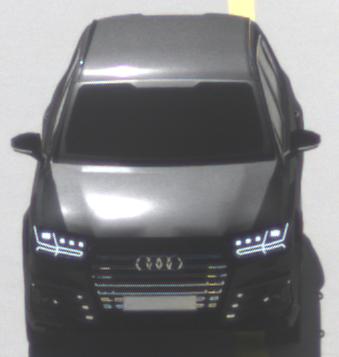
Make: Audi
Model: SQ7
Detailed model: -
Model produced from: 2016
Model produced until: 2018
Doors: 5
Color: black
Road condition: dry road
Daytime: morning or afternoon
Contrast: high contrast